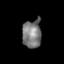
Tissue: prostate
Cell type: T cells
Senescence score: 0.286
Nuclear area (px): 525
Mean DAPI intensity: 121.794